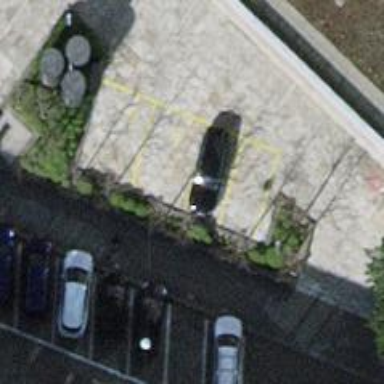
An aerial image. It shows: Disabled parking space.